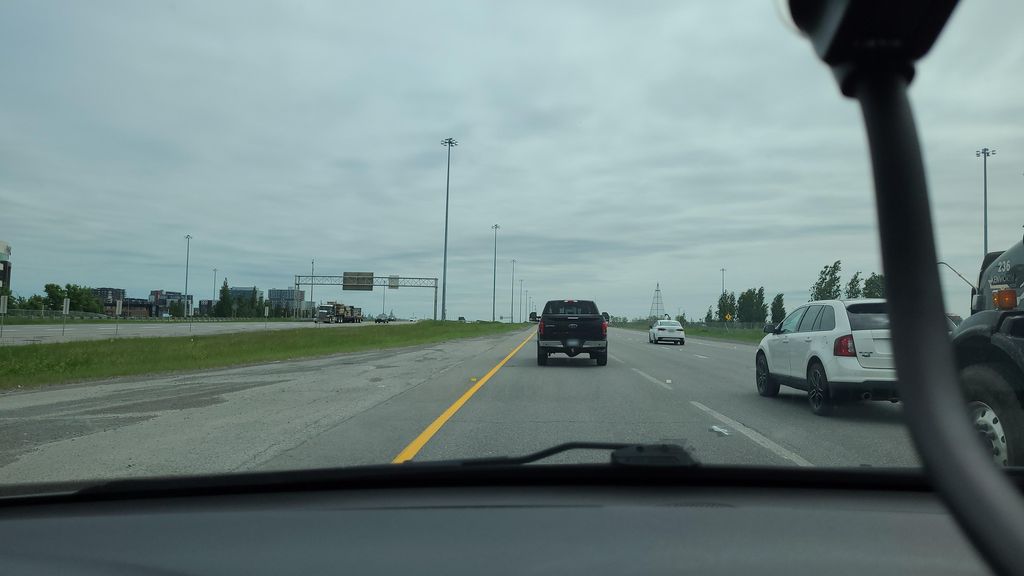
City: montreal